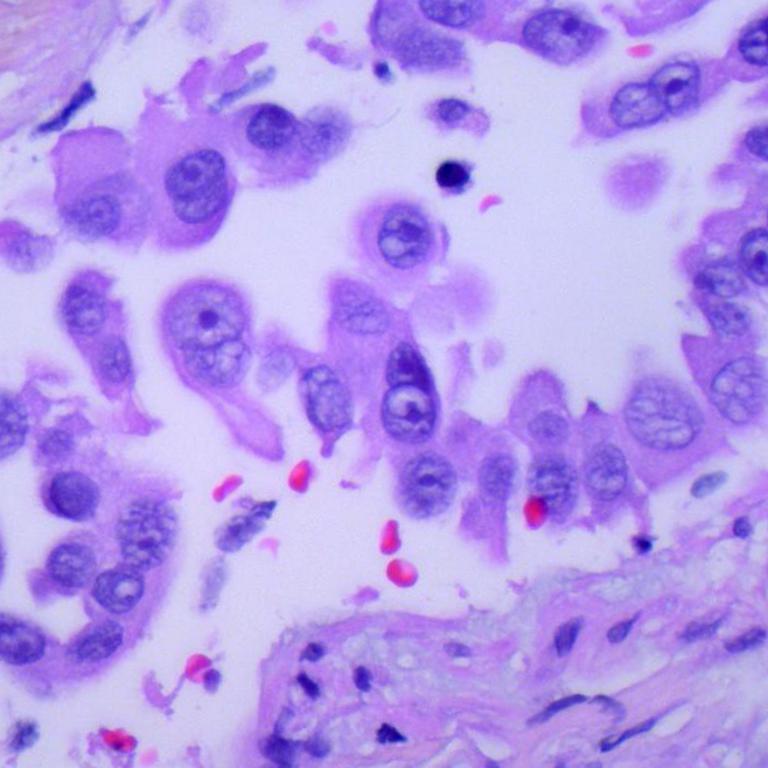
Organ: lung
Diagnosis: adenocarcinomas